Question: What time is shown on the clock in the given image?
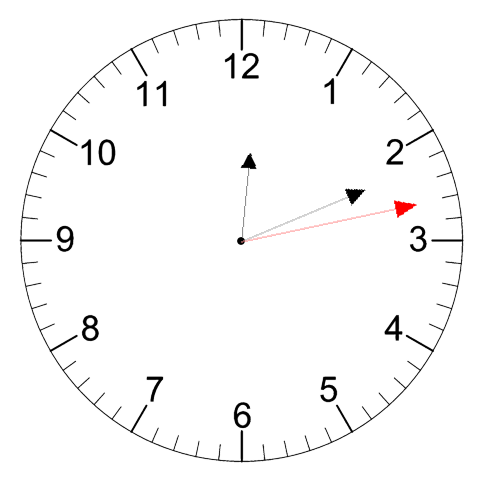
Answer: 12:11:13